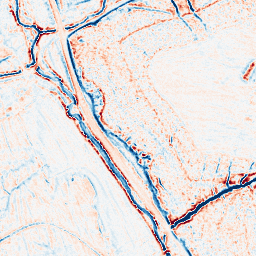
Category: edge_preserving
Decomposition family: bilateral
Decomposition parameters: d: 9
sigma_color: 25
sigma_space: 75
Upsampling method: regularized
Upsampling parameters: scale: 2
lambda_reg: 0.001
Upsampling scale: 2